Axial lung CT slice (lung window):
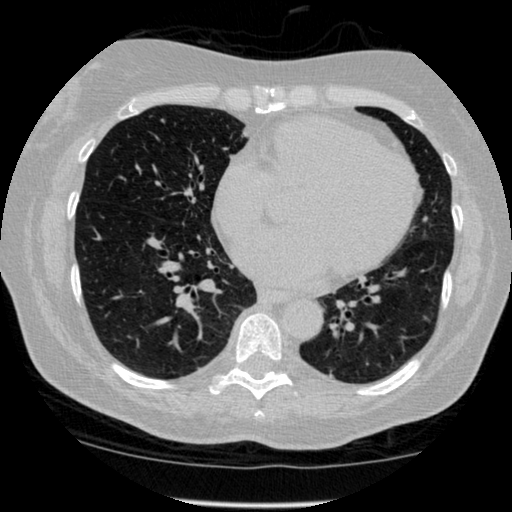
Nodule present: yes
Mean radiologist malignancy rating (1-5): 3